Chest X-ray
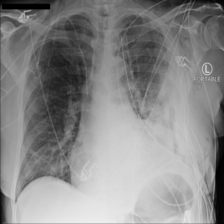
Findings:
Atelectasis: negative
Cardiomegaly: negative
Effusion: negative
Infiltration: negative
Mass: negative
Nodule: negative
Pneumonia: negative
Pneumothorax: negative
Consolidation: negative
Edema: negative
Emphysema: positive
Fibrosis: negative
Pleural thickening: positive
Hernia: negative